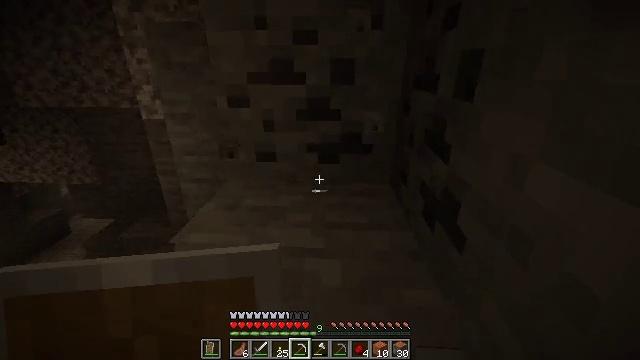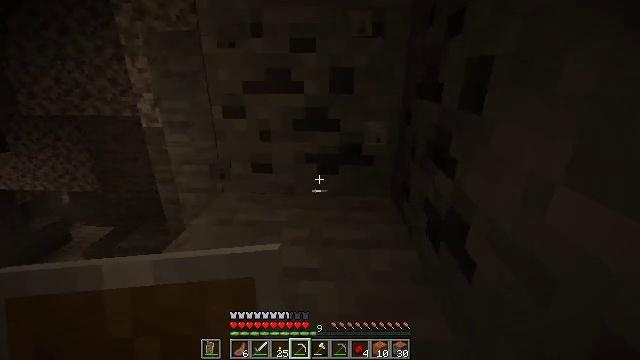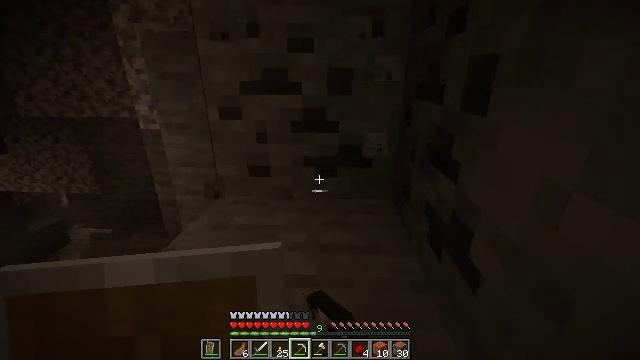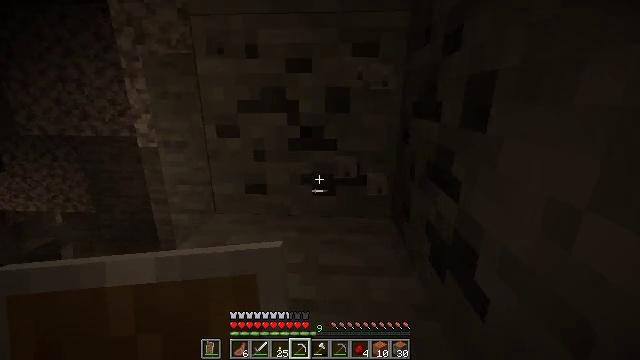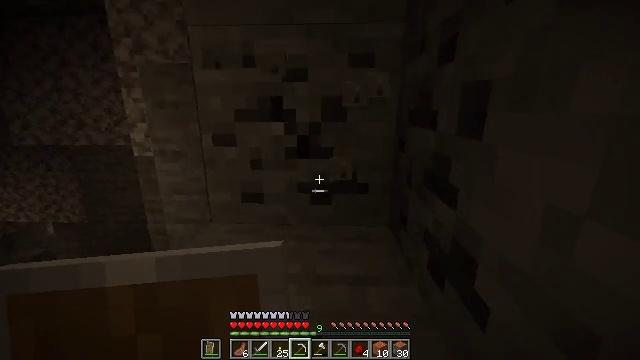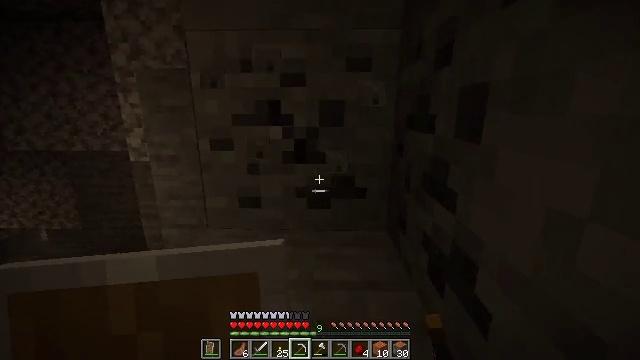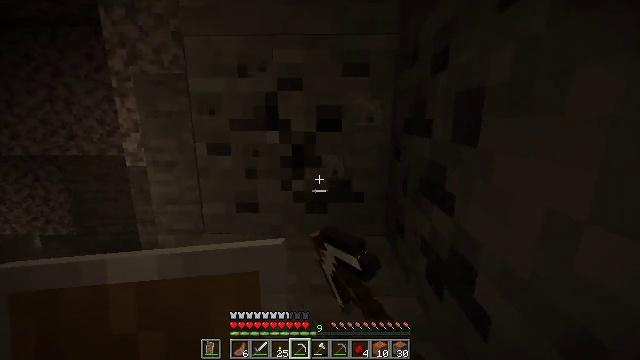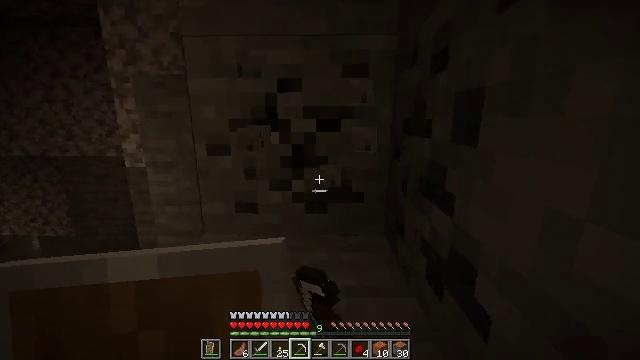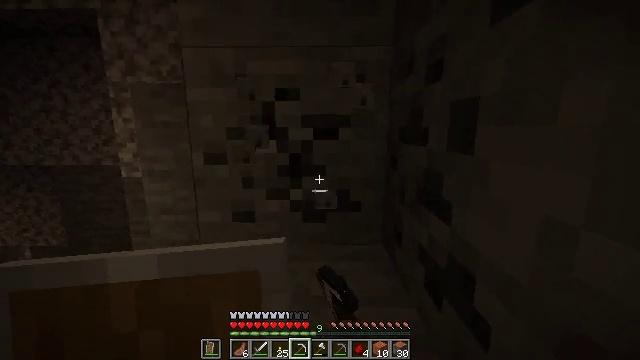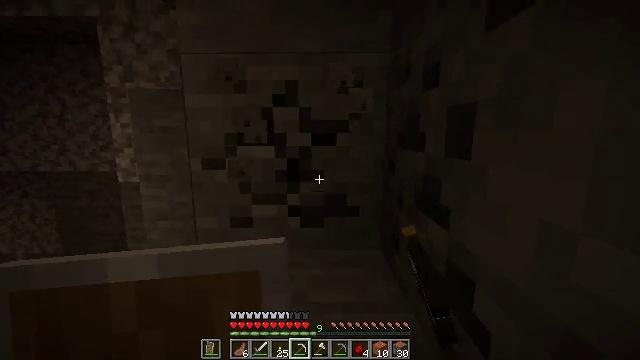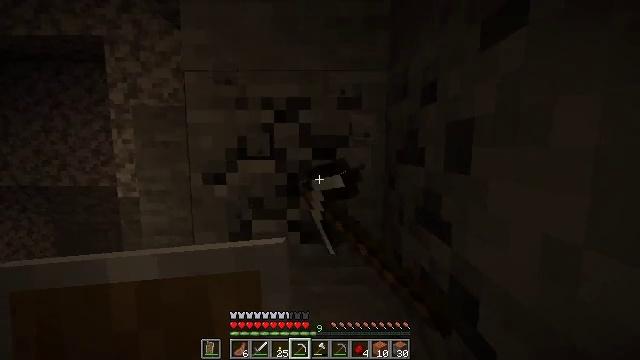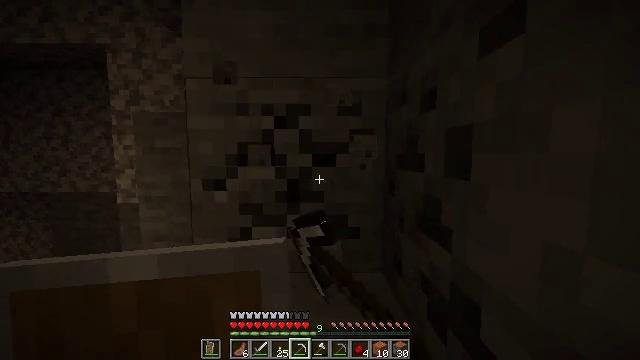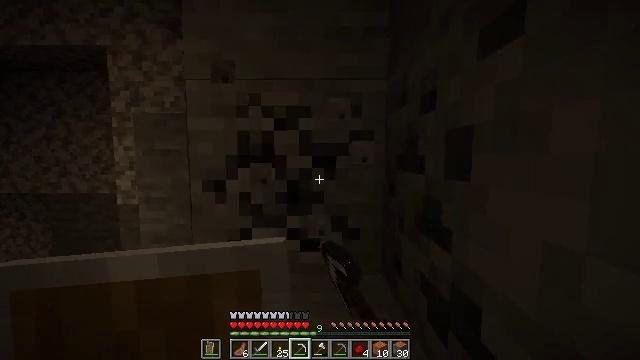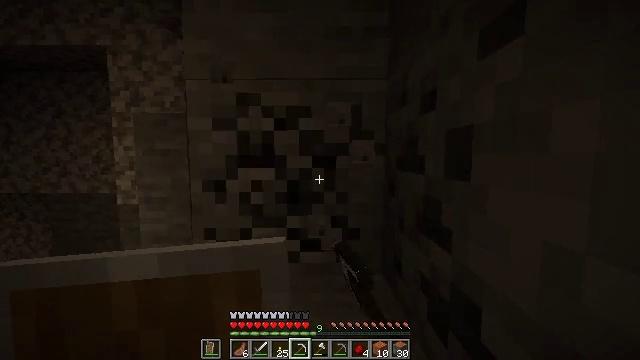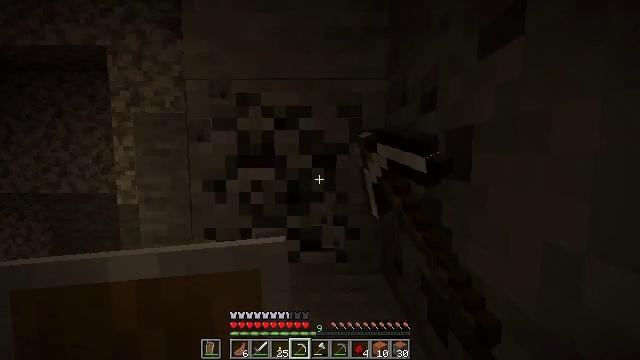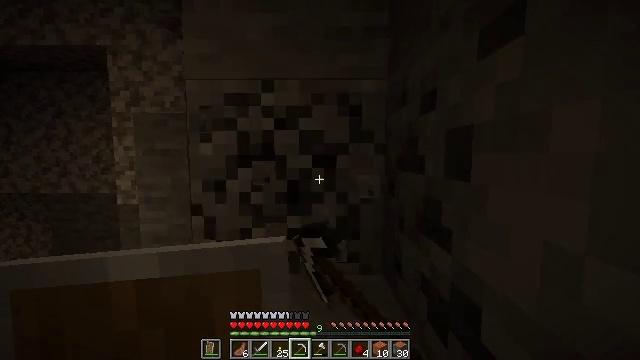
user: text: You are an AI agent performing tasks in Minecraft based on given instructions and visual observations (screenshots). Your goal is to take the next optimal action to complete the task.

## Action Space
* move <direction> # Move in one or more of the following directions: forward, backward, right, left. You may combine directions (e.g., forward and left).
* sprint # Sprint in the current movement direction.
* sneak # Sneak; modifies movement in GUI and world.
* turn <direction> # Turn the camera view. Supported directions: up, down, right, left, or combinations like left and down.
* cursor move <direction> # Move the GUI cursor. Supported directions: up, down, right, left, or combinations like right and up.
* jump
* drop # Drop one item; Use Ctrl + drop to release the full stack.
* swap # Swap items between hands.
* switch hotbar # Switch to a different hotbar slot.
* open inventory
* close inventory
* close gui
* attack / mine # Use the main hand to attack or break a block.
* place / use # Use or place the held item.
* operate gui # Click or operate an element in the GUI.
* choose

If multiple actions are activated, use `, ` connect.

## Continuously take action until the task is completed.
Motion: motion action
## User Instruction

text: Find and mine the coal ore.
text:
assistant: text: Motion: turn up, attack / mine
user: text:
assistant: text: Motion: attack / mine
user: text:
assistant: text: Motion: turn up, attack / mine
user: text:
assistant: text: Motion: turn up, attack / mine
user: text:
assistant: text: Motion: turn up, attack / mine
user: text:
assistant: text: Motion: turn up, attack / mine
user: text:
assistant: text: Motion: attack / mine
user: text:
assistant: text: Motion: turn up, attack / mine
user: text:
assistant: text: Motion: turn up, attack / mine
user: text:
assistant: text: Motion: turn up, attack / mine
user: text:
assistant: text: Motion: turn up, attack / mine
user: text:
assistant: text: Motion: attack / mine
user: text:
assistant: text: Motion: attack / mine
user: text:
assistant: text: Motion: attack / mine
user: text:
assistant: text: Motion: attack / mine
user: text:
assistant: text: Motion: attack / mine
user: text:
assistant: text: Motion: attack / mine
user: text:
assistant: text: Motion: attack / mine
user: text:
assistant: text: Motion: attack / mine
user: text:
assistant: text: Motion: attack / mine
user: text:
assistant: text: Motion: attack / mine